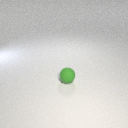
small green rubber sphere